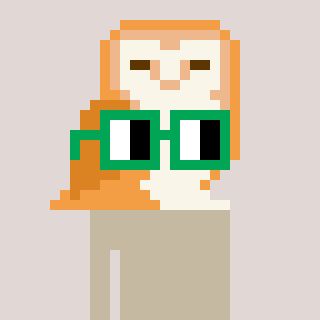
a pixel art character with square green glasses, a owl-shaped head and a slimegreen-colored body on a warm background